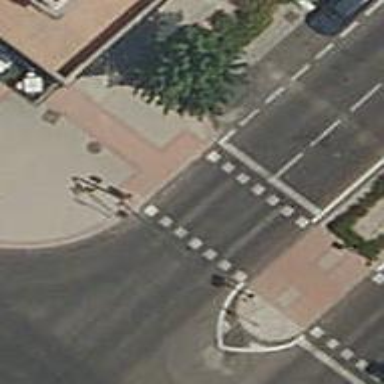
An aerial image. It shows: Road crossing with traffic signals.